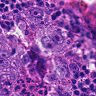
Metastatic tissue present: yes